Field crop: maize
Growth stage: 2
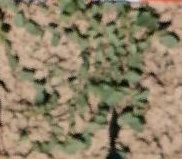
Species: convolvulus